Question: I was working on the CSS of my website when I had the idea of making tabs (or tab) for my links. I have the text removed in this example, but this is going to be a navigation bar basically. Here's the picture:

My question is, how would I get a 'border-radius'-ish effect where the BLACK arrow is pointing and look like the effect where the BLUE arrow is pointing? Is there a certain webkit command to help me, or should I make it an img or perhaps jquery?
Thanks a ton!(I draw some beautiful arrows, right?)
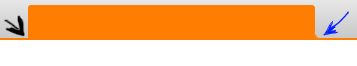
Answer: Not using the native 'border-radius'. As mentioned on MDN <URL>.
<URL>, and to 'position' them in such a way that they lie just outside of the element itself. We then apply a 'border-radius' which gives the affect:
'''
#main {
margin: 40px;
height: 100px;
background-color: #004C80;
position: relative;
overflow: hidden;
}
#main div {
position: absolute;
width: 20px;
height: 20px;
border-radius: 100%;
background-color: #FFF;
}
.top { top: -10px; }
.bottom { bottom: -10px; }
.left { left: -10px; }
.right { right: -10px; }
'''
'''
<div id="main">
<div class="top left"></div>
<div class="top right"></div>
<div class="bottom left"></div>
<div class="bottom right"></div>
</div>
'''